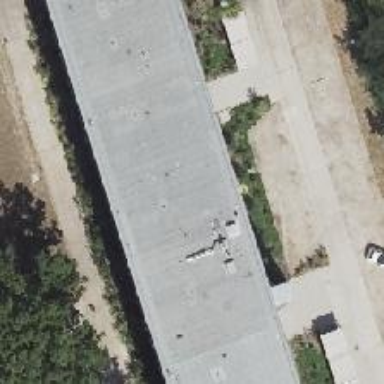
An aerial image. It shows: Commercial building with flat roof.